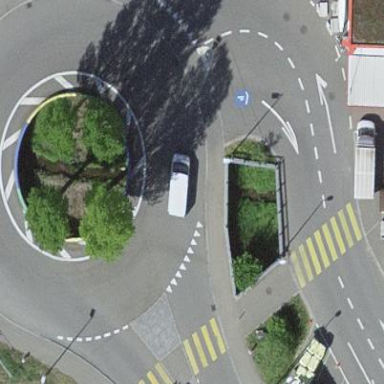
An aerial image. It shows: Unclassified road with asphalt surface leading to roundabout.